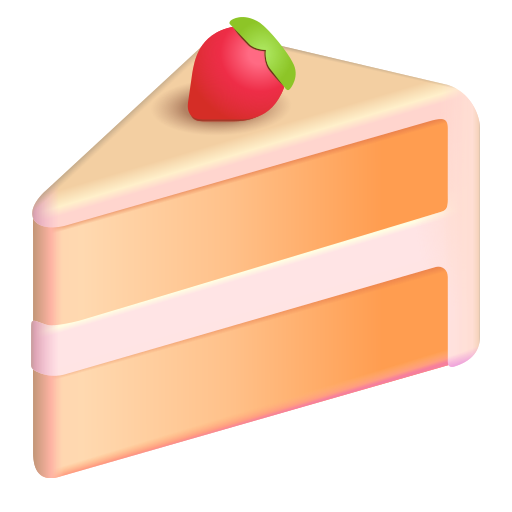
shortcake color